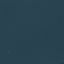
Label: SeaLake